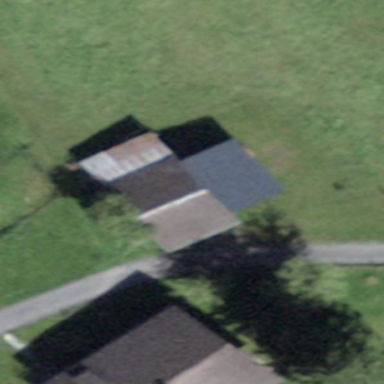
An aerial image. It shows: Rural barn.